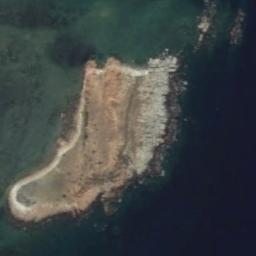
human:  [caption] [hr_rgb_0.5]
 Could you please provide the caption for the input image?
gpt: The island without vegetation is surrounded by deep blue waters .

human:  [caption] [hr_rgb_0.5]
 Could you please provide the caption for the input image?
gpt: There is much vegetation on the island .

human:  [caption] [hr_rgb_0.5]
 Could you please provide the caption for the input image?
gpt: The island is surrounded by water .

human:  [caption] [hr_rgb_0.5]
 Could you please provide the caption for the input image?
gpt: Irregularly shaped yellow island surrounded by blue sea water .

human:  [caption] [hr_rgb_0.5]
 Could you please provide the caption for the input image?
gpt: There are brown bare land and white rocks on the island .